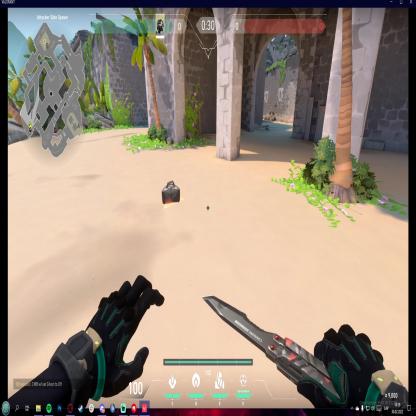
Label: dropped spike